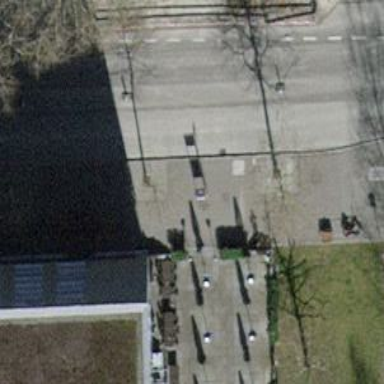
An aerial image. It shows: Bus stop with platform for public transport.